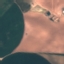
Land use / land cover: AnnualCrop